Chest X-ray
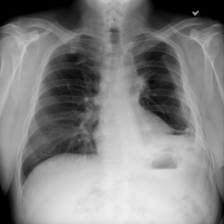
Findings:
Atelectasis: negative
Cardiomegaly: negative
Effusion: positive
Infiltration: negative
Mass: negative
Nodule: positive
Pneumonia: negative
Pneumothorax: positive
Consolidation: positive
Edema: negative
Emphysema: positive
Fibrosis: negative
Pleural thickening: negative
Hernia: negative